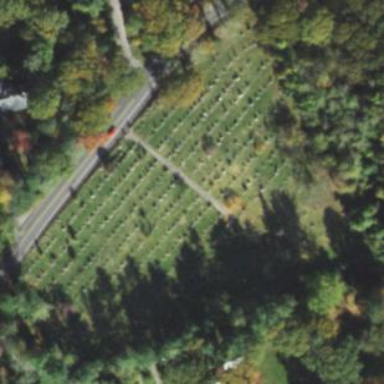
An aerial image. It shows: Cemetery.